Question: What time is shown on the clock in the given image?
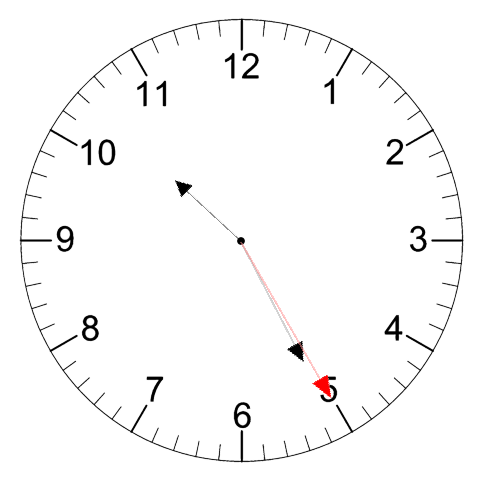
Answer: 10:25:25